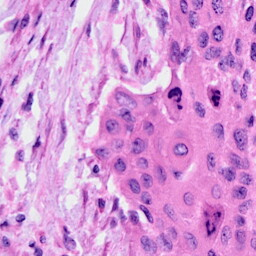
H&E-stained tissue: Cervix